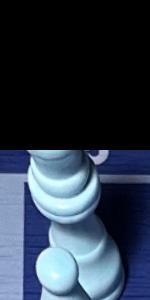
Label: King_White